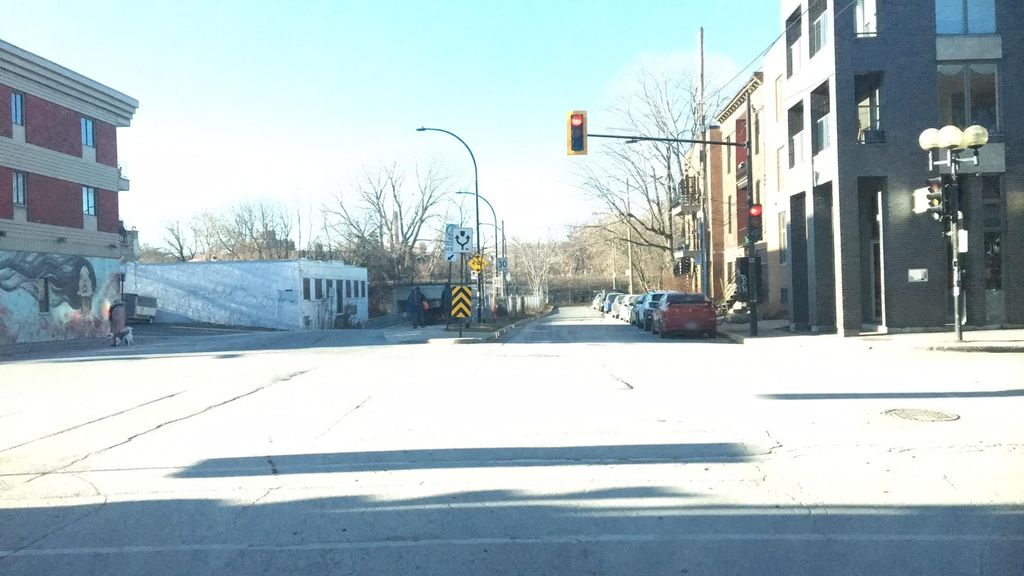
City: montreal